Field crop: tomato
Growth stage: 2
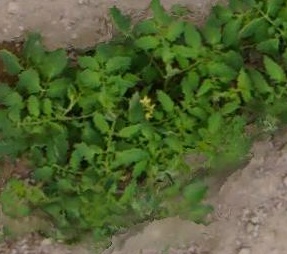
Species: tomato